Field crop: maize
Growth stage: 1
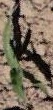
Species: maize